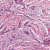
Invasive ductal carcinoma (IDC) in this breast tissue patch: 1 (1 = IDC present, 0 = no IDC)